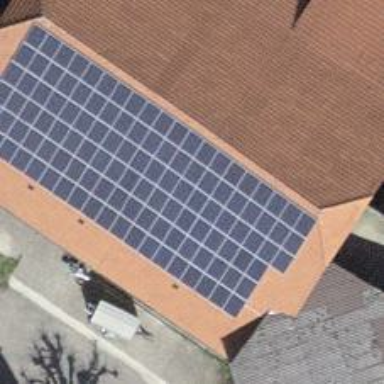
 consisting of solar photovoltaic panels."